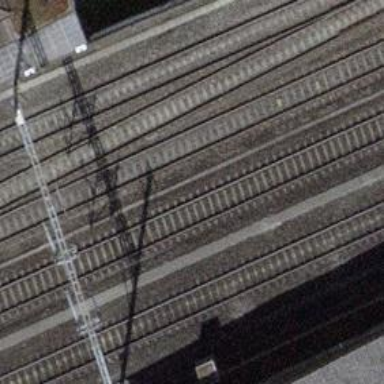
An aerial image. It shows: Single railway track with electrification through contact line.